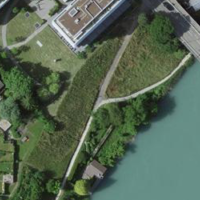
EUNIS habitat code: 54
Species observed at this site:
Tachybaptus ruficollis
Corvus corone
Podiceps cristatus
Cyanistes caeruleus
Fulica atra
Anas crecca
Anas platyrhynchos
Chloris chloris
Troglodytes troglodytes
Dendrocopos major
Aythya fuligula
Fringilla coelebs
Turdus merula
Larus michahellis
Cygnus olor
Gallinula chloropus
Ardea alba
Mareca strepera
Parus major
Pica pica
Sitta europaea